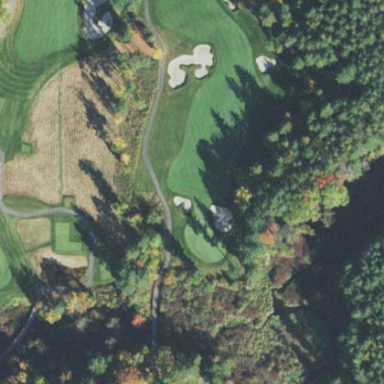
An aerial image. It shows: Grassy area designated as golf fairway.